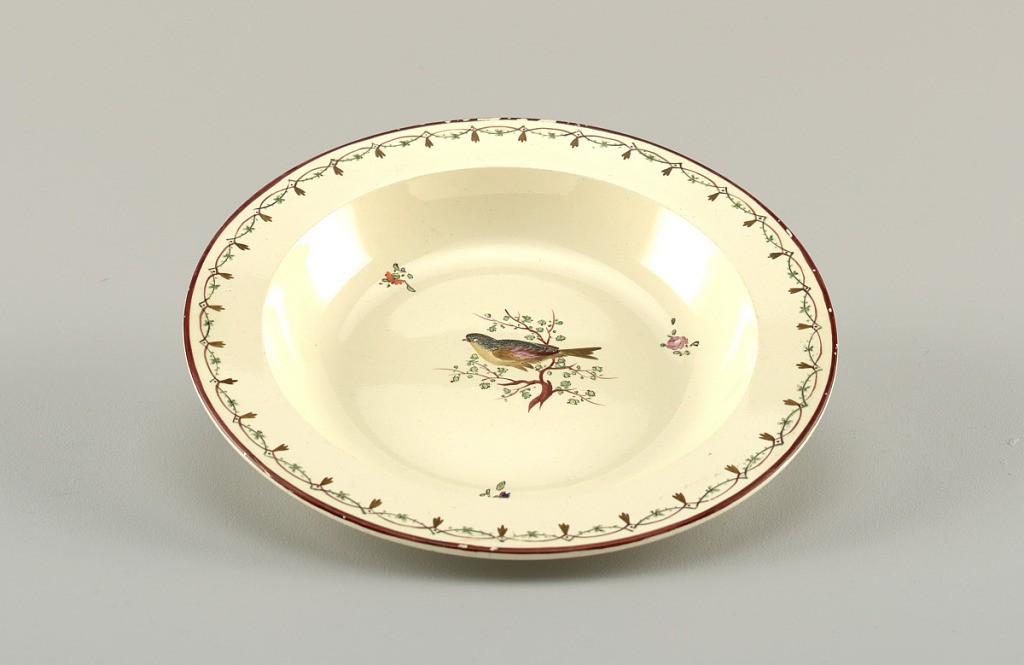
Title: Soup plate
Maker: Wedgwood, English, established 1759
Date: ca. 1780
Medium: Glazed earthenware (Queen's ware), overglaze decoration
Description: Flat, straight marly, decorated with overglaze maroon edge, maroon and green foliated and interlaced lines. In center of (a), warber-like bird with red wing, turned right; (b) with purple wing, turned left.